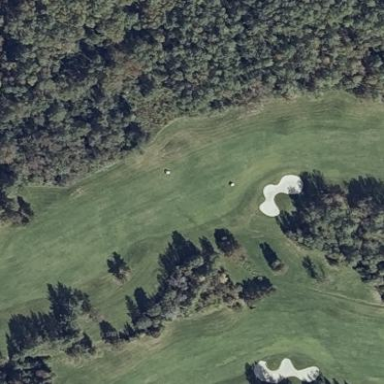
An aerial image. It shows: Grassy area designated as golf fairway.